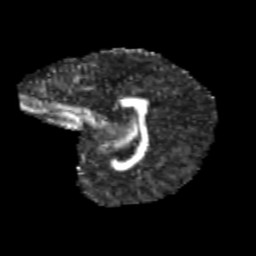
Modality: FA
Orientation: sagittal
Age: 10
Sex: male
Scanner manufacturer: siemens
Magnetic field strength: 3 T
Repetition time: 3.8 s
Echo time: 0.07 s